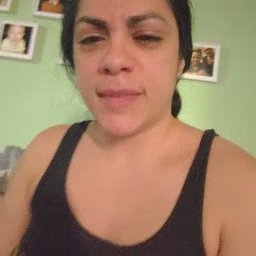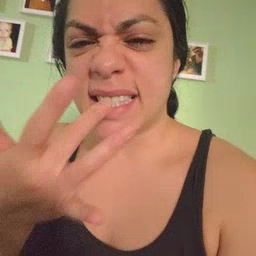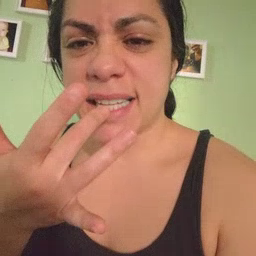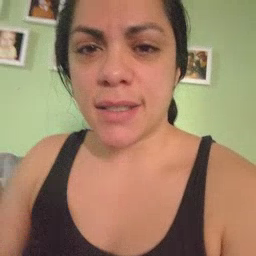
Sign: taste